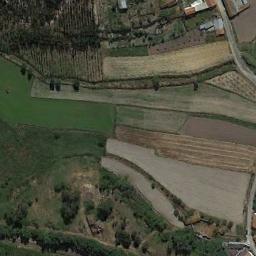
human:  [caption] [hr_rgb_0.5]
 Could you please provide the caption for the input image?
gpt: Many roads and buildings next to many irregularly shaped green fields .

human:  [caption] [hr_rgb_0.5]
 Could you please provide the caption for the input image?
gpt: The bare and green terrace is next to some houses and trees .

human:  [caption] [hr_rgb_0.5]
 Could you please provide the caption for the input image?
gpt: There is a row of grey houses beside the terraces .

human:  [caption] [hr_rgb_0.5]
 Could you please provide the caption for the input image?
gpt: There are many trees on the terrace .

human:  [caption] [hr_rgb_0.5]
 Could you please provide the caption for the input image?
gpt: There are some green bushes and buildings near the terraces .